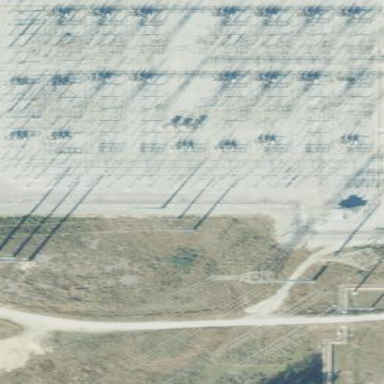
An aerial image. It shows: Transmission substation.